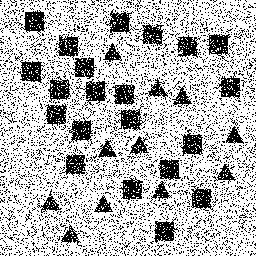
Squares: 21
Triangles: 11
Stars: 0
Total shapes: 32